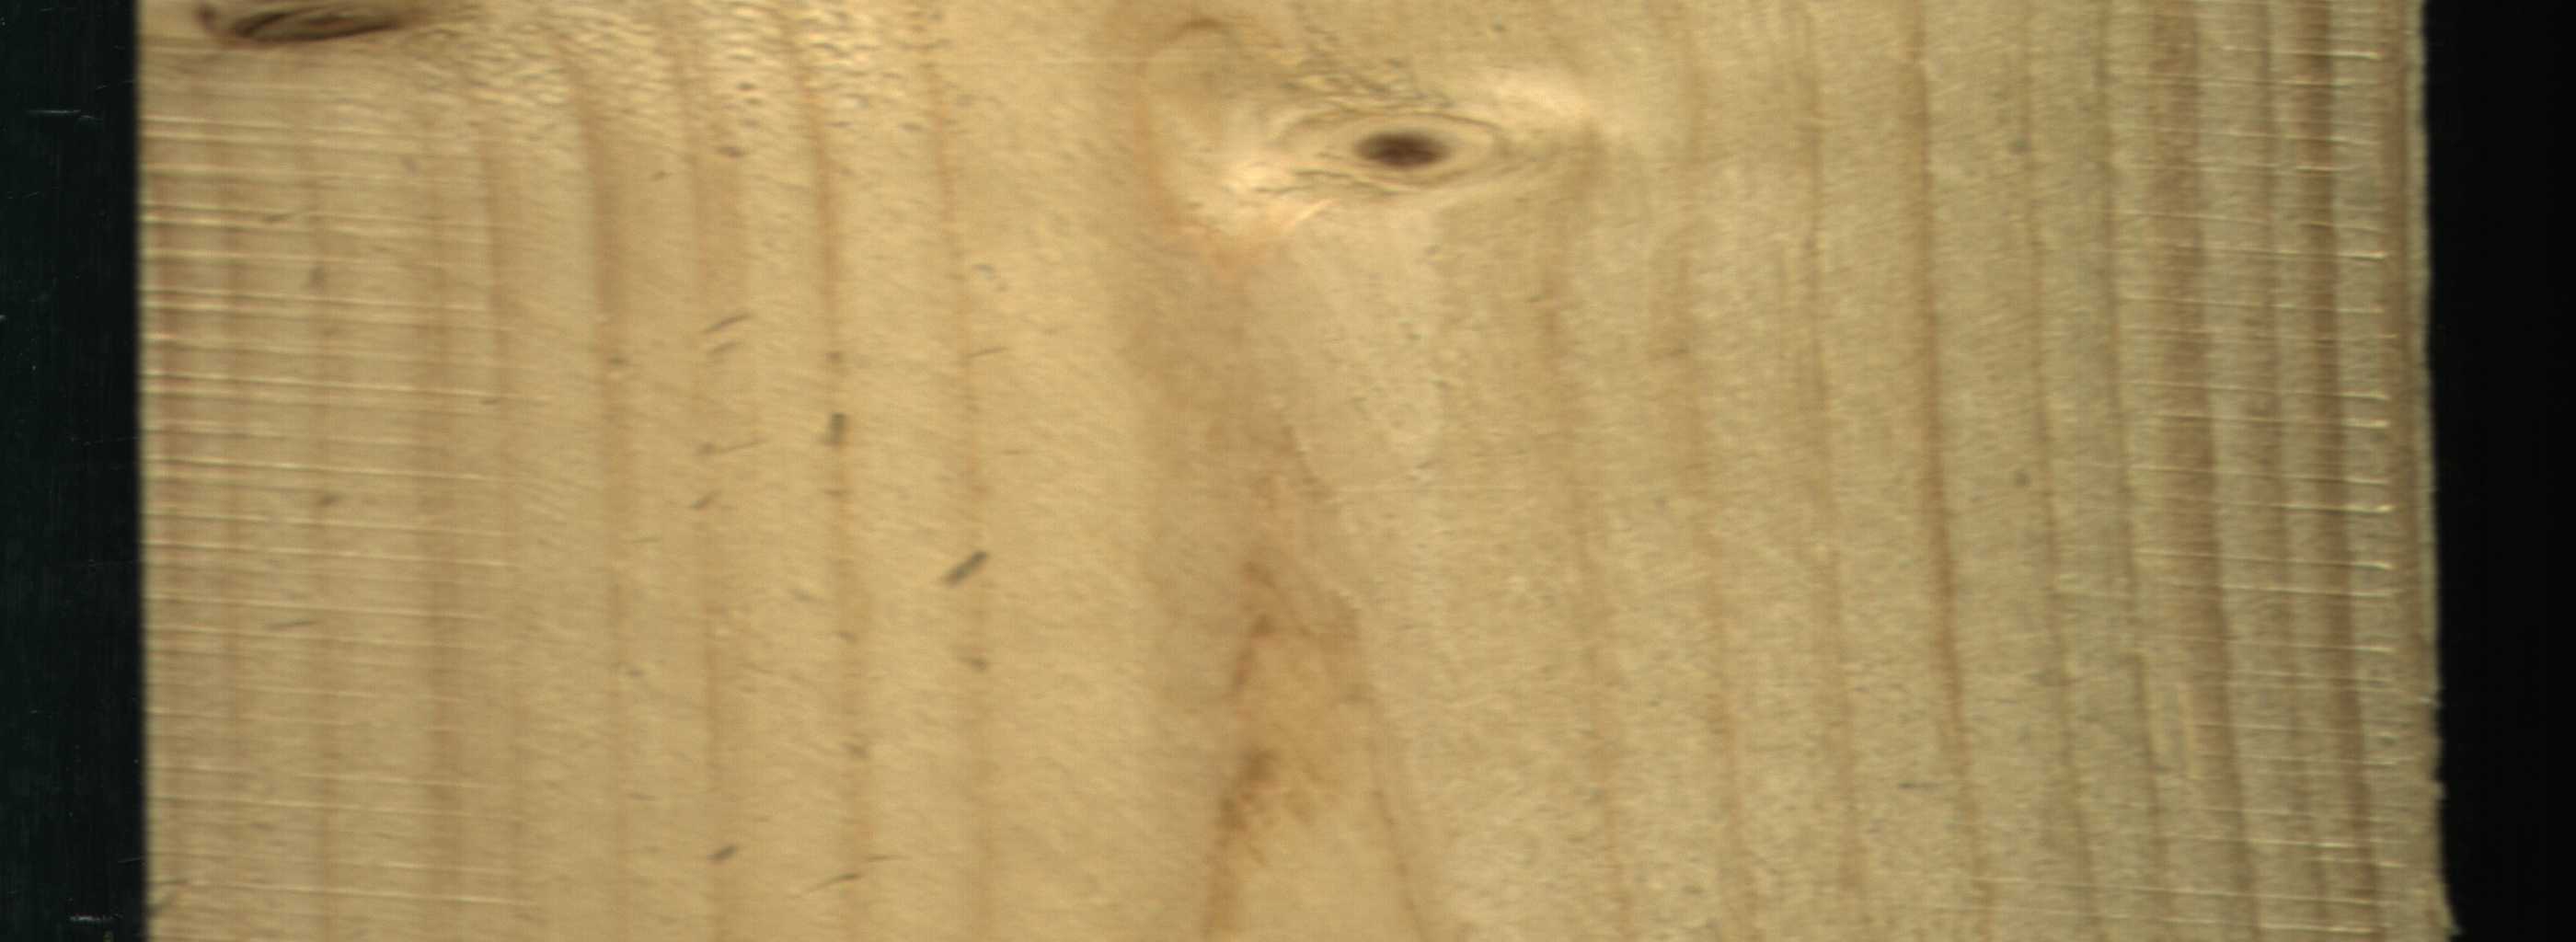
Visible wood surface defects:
Live_Knot
Live_Knot